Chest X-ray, AP view. Patient: 66 years old, sex M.
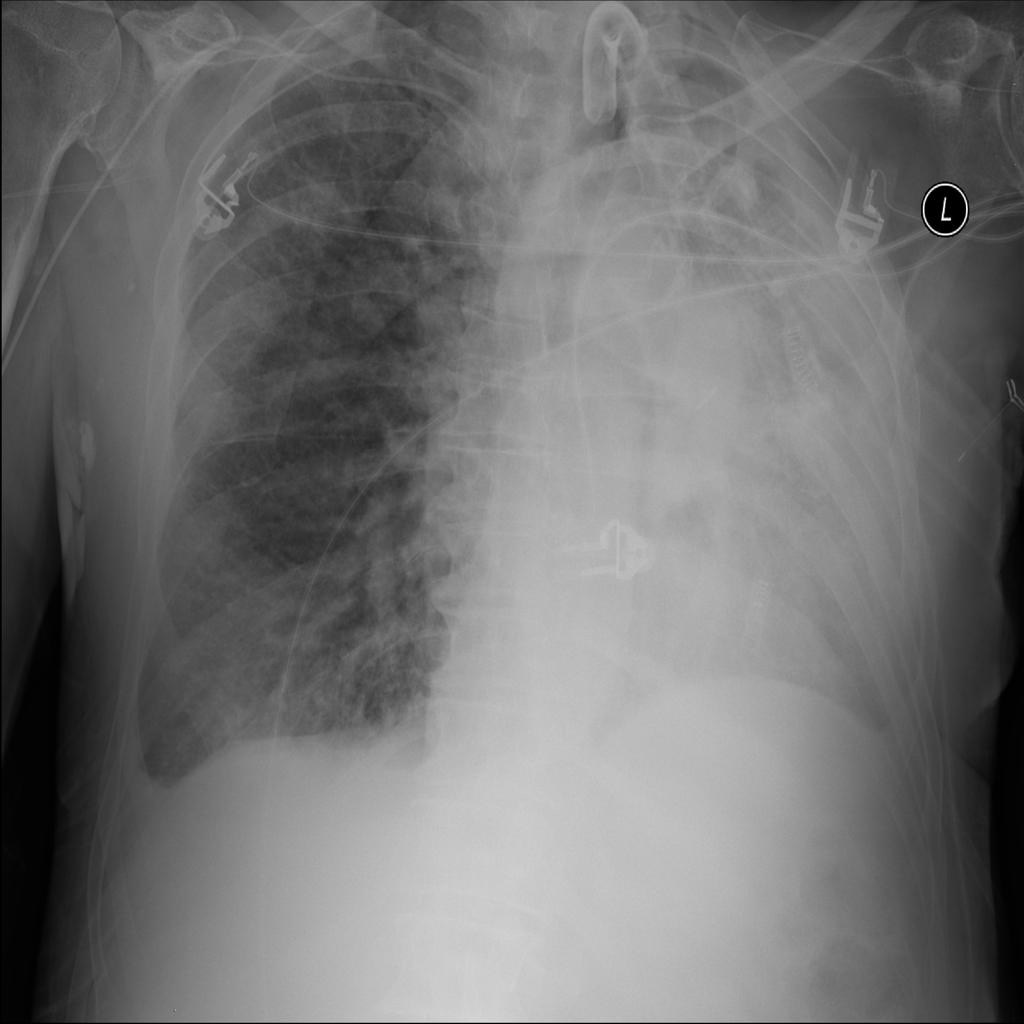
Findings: Effusion, Infiltration